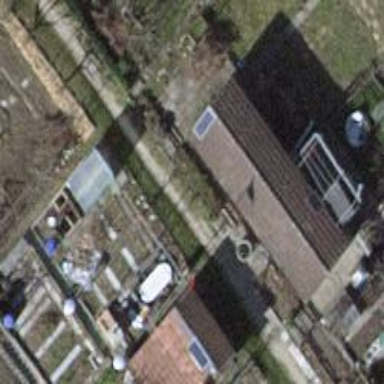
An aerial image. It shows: Allotment house.